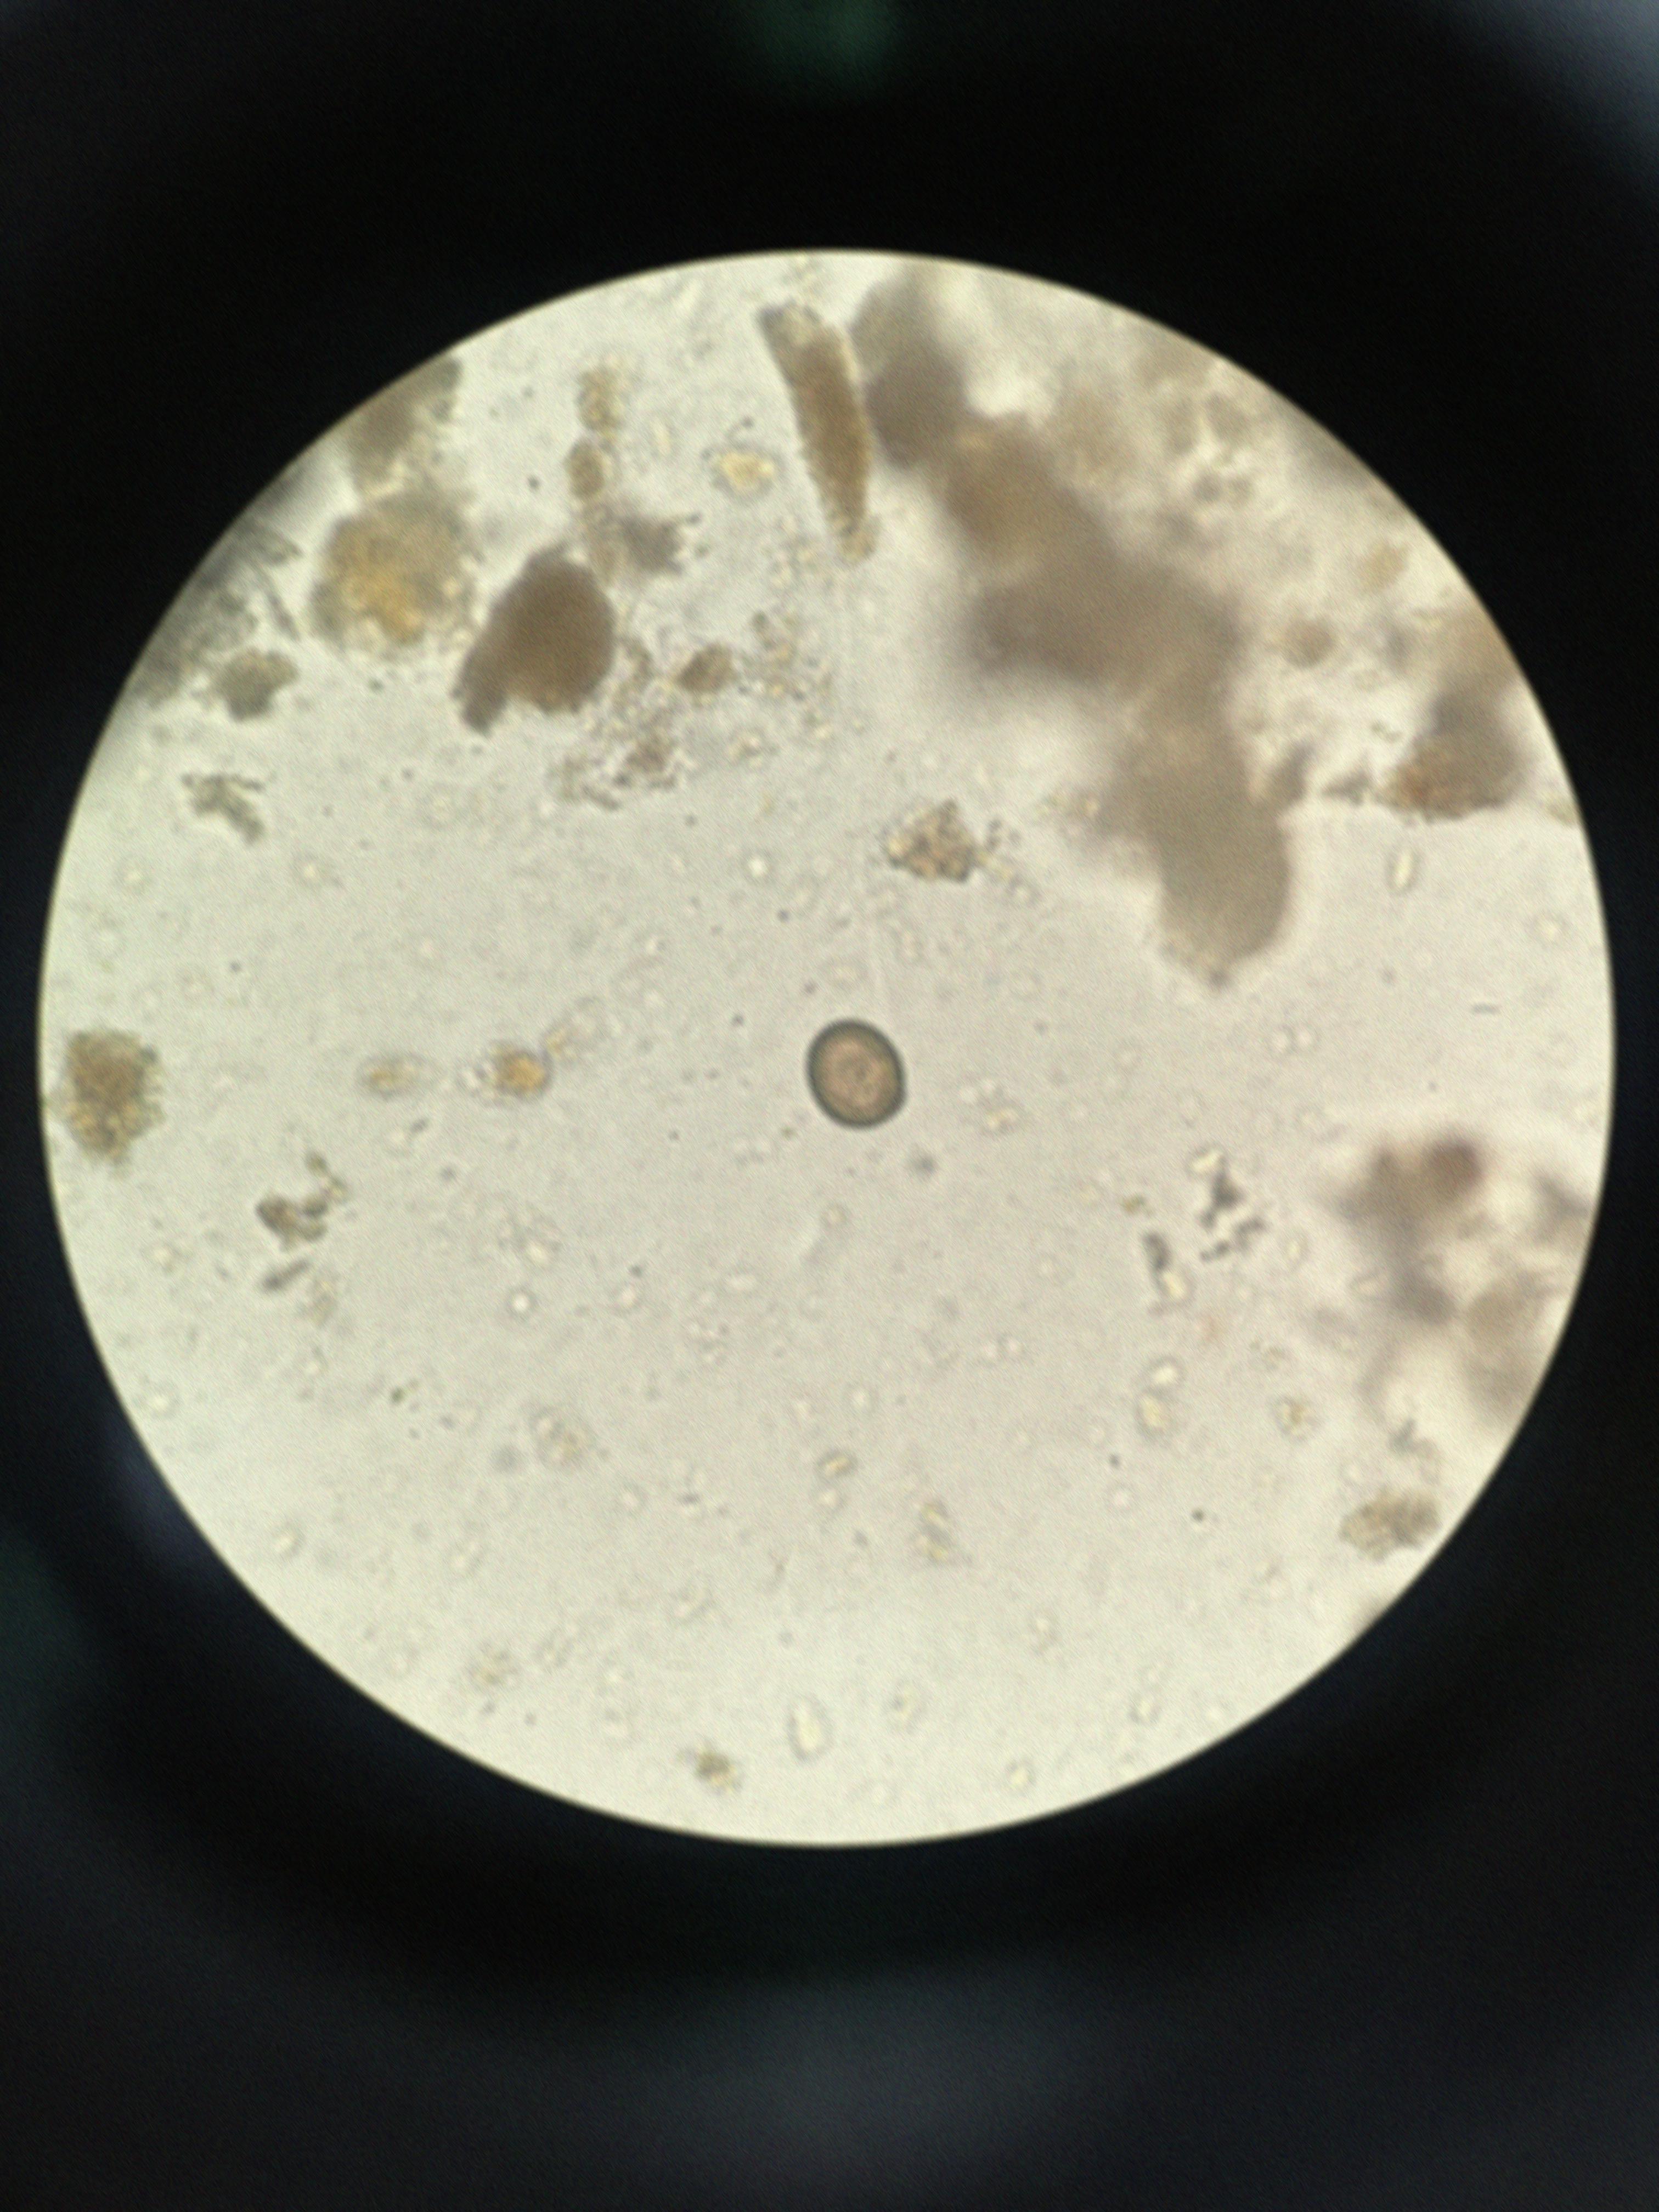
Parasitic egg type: Taenia spp. egg